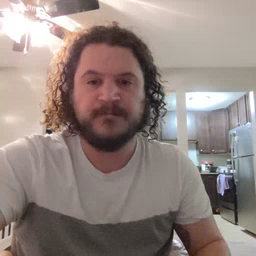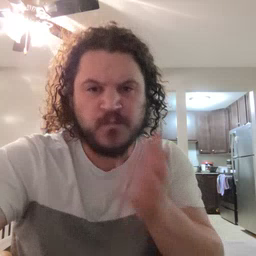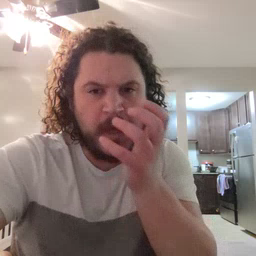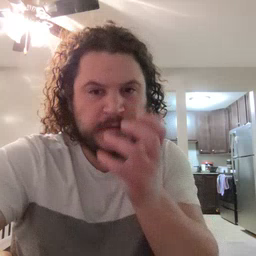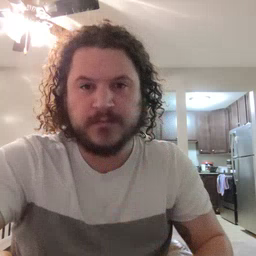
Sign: grass